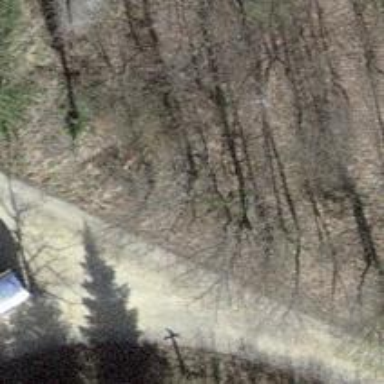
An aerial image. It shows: Dirt path with track type of grade 4.